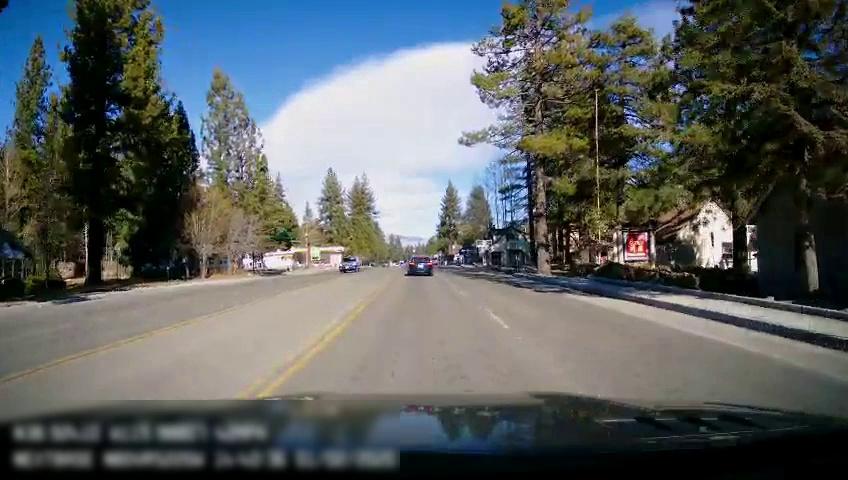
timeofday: Day
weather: Sunny
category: Drivable Space
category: Vehicles | Car
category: Vehicles | SUV
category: Lanes | Opposite Lane
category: Lanes | Current Lane
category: Lanes | Current Lane